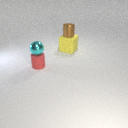
small red rubber cylinder to the left of large yellow rubber cube